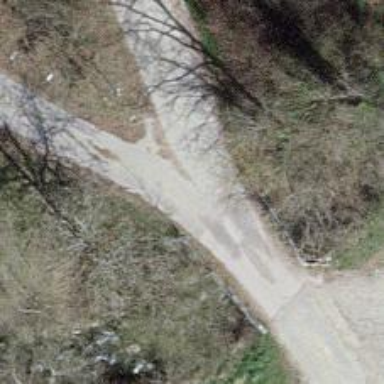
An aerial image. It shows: Tertiary road with bridge.